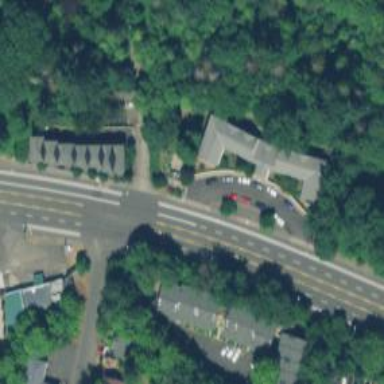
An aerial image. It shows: Road with stop sign.